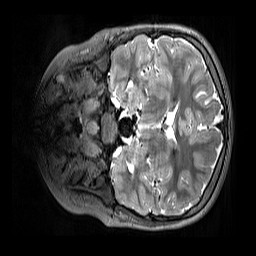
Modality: T2w
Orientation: coronal
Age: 9
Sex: female
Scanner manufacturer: siemens
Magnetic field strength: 3 T
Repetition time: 3.2 s
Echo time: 0.408 s